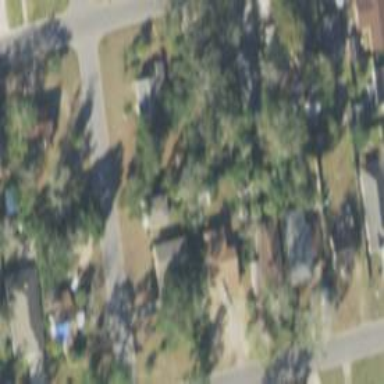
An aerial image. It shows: Residential area consisting of single-family homes.